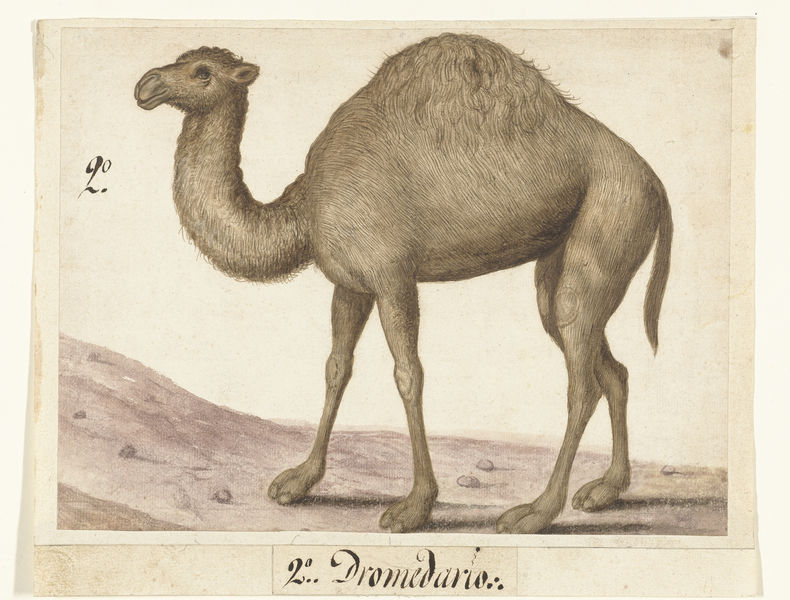
Titel: Dromedaris
Standort: Amsterdam
Institution: Rijksmuseum
Schlagwörter: braun, tier, steine, hals, beine, wüste, allein, unterschrift, groß, postkarte, kamel, dromedar, 90